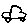
Label: car